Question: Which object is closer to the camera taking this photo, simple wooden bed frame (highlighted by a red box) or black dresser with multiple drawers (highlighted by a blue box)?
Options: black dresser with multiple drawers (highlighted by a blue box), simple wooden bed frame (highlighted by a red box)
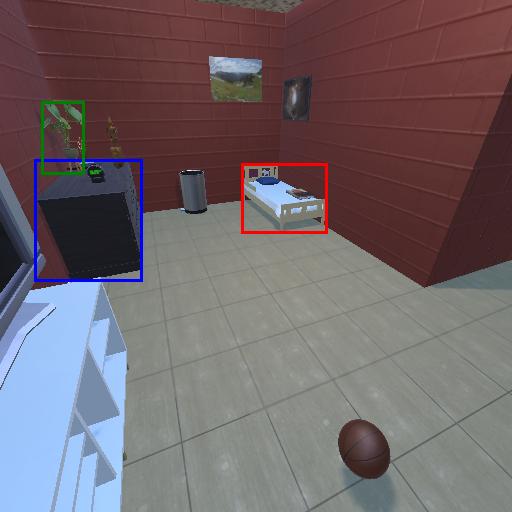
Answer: black dresser with multiple drawers (highlighted by a blue box)